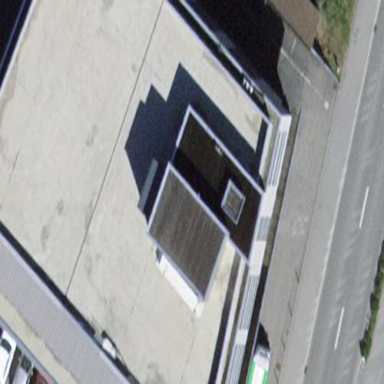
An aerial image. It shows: Commercial building.